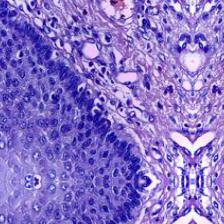
Diagnosis: Normal